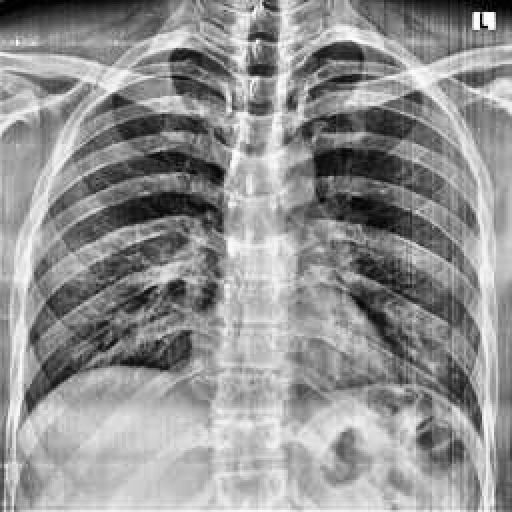
Finding: NORMAL